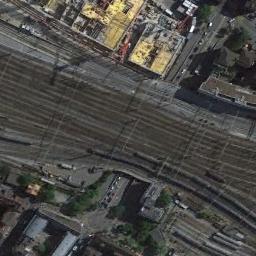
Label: railway